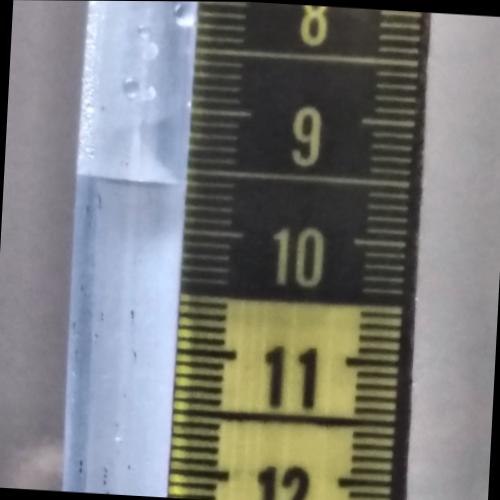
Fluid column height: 9.6 cm